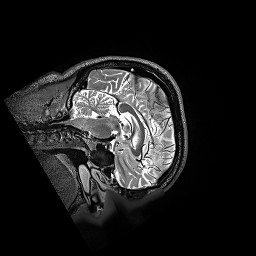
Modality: T2w
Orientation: sagittal
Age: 59
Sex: female